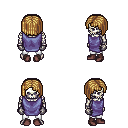
a pixel art fantasy rpg character, male body template, skeleton, chain tabard jacket, white pants, blonde pageboy hairstyle, metal gloves, maroon shoes, four views (front, back, left, right), 2x2 character sprite sheet, small pixel art, hard edges, no anti-aliasing